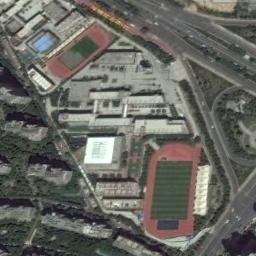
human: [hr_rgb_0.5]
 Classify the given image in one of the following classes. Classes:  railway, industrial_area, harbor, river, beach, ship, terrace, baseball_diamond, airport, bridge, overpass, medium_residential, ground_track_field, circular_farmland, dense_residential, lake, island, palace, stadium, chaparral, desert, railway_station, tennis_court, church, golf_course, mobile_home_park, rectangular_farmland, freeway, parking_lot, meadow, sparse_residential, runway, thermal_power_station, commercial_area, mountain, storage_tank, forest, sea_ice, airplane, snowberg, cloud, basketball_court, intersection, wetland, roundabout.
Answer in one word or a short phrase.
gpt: ground_track_field